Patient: sex F, age 34
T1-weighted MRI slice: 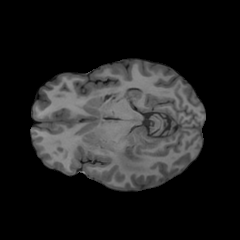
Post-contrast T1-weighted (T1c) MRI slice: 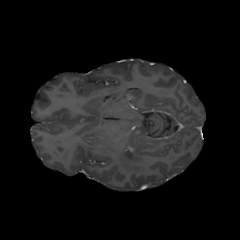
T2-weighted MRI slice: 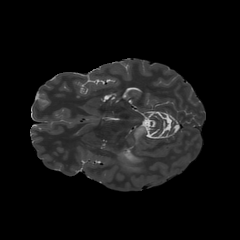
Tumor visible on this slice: yes
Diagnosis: Astrocytoma, IDH-mutant
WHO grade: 3